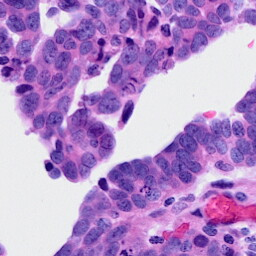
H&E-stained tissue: Ovarian